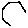
Label: hexagon